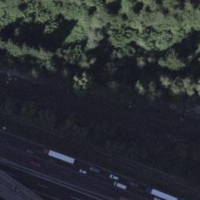
EUNIS habitat code: 43
Species observed at this site:
Chamaenerion angustifolium